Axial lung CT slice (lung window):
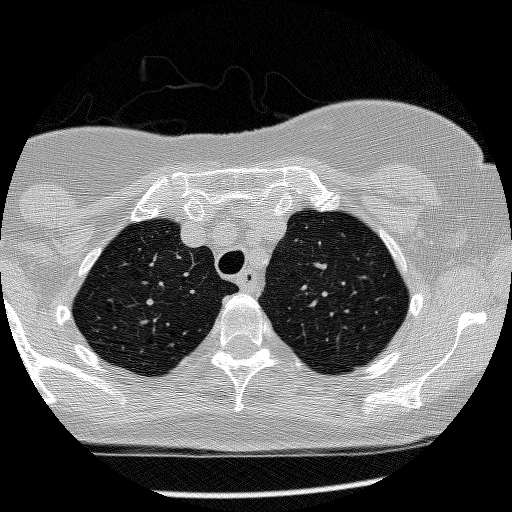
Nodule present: no